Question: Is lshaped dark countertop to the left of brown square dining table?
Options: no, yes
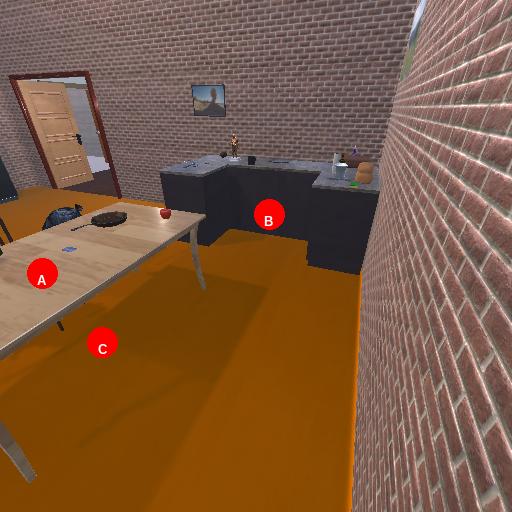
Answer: no